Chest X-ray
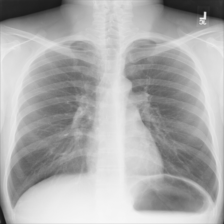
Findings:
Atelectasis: negative
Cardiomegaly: negative
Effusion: negative
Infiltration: negative
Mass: negative
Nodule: negative
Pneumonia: negative
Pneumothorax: negative
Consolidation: negative
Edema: negative
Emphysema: negative
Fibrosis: negative
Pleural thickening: negative
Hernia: negative